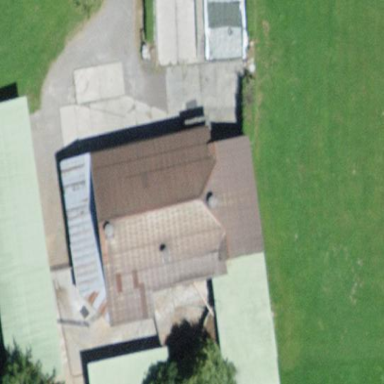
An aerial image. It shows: Barn.